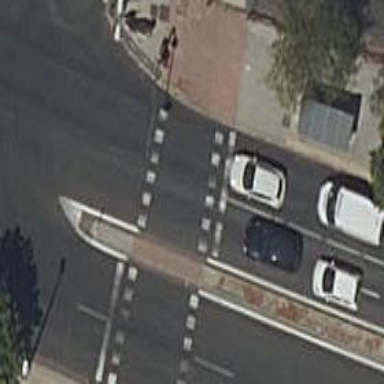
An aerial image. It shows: Road with traffic signals controlling the flow of traffic.